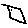
Label: square